Question: How can I get Visual Studio to provide controller and action syntax highlighting like it offers for its own object for controller and action strings in the following?
When you use:
'''
Html.Action("Index", "Home");
'''
Visual Studio provides additional highlighting on the controller and action, it even tries to detect which ones are available and will present it as an option.
Notice in the image below how it give me options for the actions based upon the controller that I've entered. This is what I would like to happen for my custom code.

I have perfectly working HtmlHelper extension method similar to the following:
'''
public static MvcHtmlString Action(this HtmlHelper htmlHelper, string actionName, string controllerName, string myAwesomeField) {
return Action(htmlHelper, actionName, controllerName, null /* routeValues */, myAwesomeField);
}
'''
My extension methods are getting picked up by intellisense in the regard that it knows I need a few strings. When you look at <URL>, the parameters for action and controller are strings, but Visual Studio knows whether those controllers and actions exists and provide intellisense support. How does the tooling pick up on it?
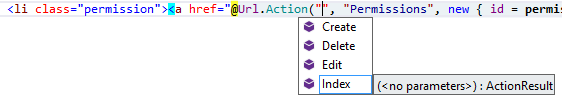
Answer: If you are using Resharper (of course you are) then here's a perfect solution that I had working in 5 minutes:
Follow the instruction here at the <URL>.
I elected for option 2 of having the annotations source code in a file named jetbrains.Annnotations.cs included in my project. Then simply by adding the parameter attribute decorations as below (in my method ) everything .
'''
public void WithLink([AspMvcAction] string action, [AspMvcController] string controller)
'''
Nice